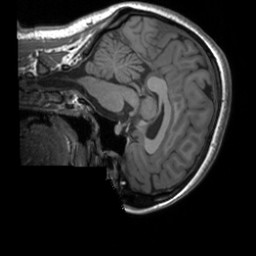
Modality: T1w
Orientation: sagittal
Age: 22
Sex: female
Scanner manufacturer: siemens
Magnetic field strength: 3 T
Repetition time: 1.9 s
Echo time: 0.00226 s